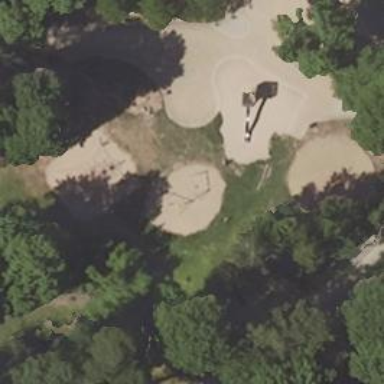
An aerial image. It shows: Playground with swings.